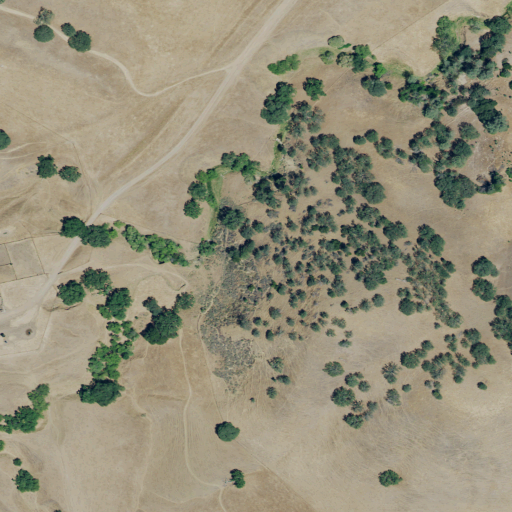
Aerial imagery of valley in California named Oil Canyon containing grassland, shrub, and mixed forest